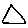
Label: triangle